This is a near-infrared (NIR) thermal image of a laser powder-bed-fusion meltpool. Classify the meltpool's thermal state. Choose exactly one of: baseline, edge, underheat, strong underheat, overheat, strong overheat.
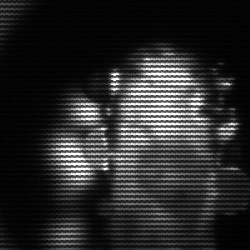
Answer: strong underheat